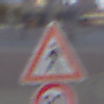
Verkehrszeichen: FussgaengerRechts
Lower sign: Geschwindigkeit80
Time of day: MorningAfternoon
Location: Outdoor (Urban)
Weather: PartlyCloudy
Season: NotSpecified
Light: Natural